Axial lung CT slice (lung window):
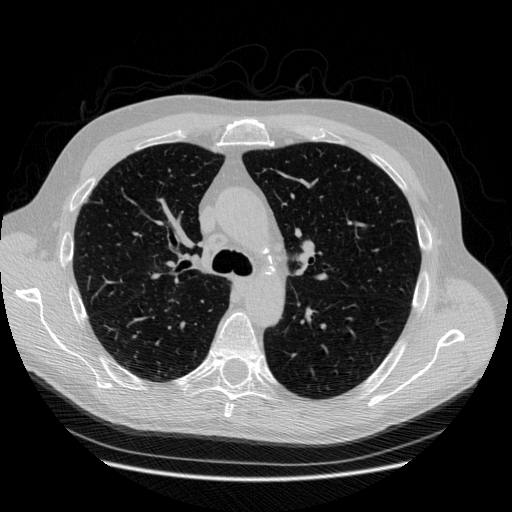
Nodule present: no